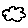
Label: cloud